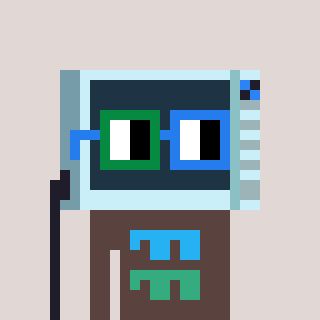
a pixel art character with square green and blue glasses, a microwave-shaped head and a darkbrown-colored body on a warm background